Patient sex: M
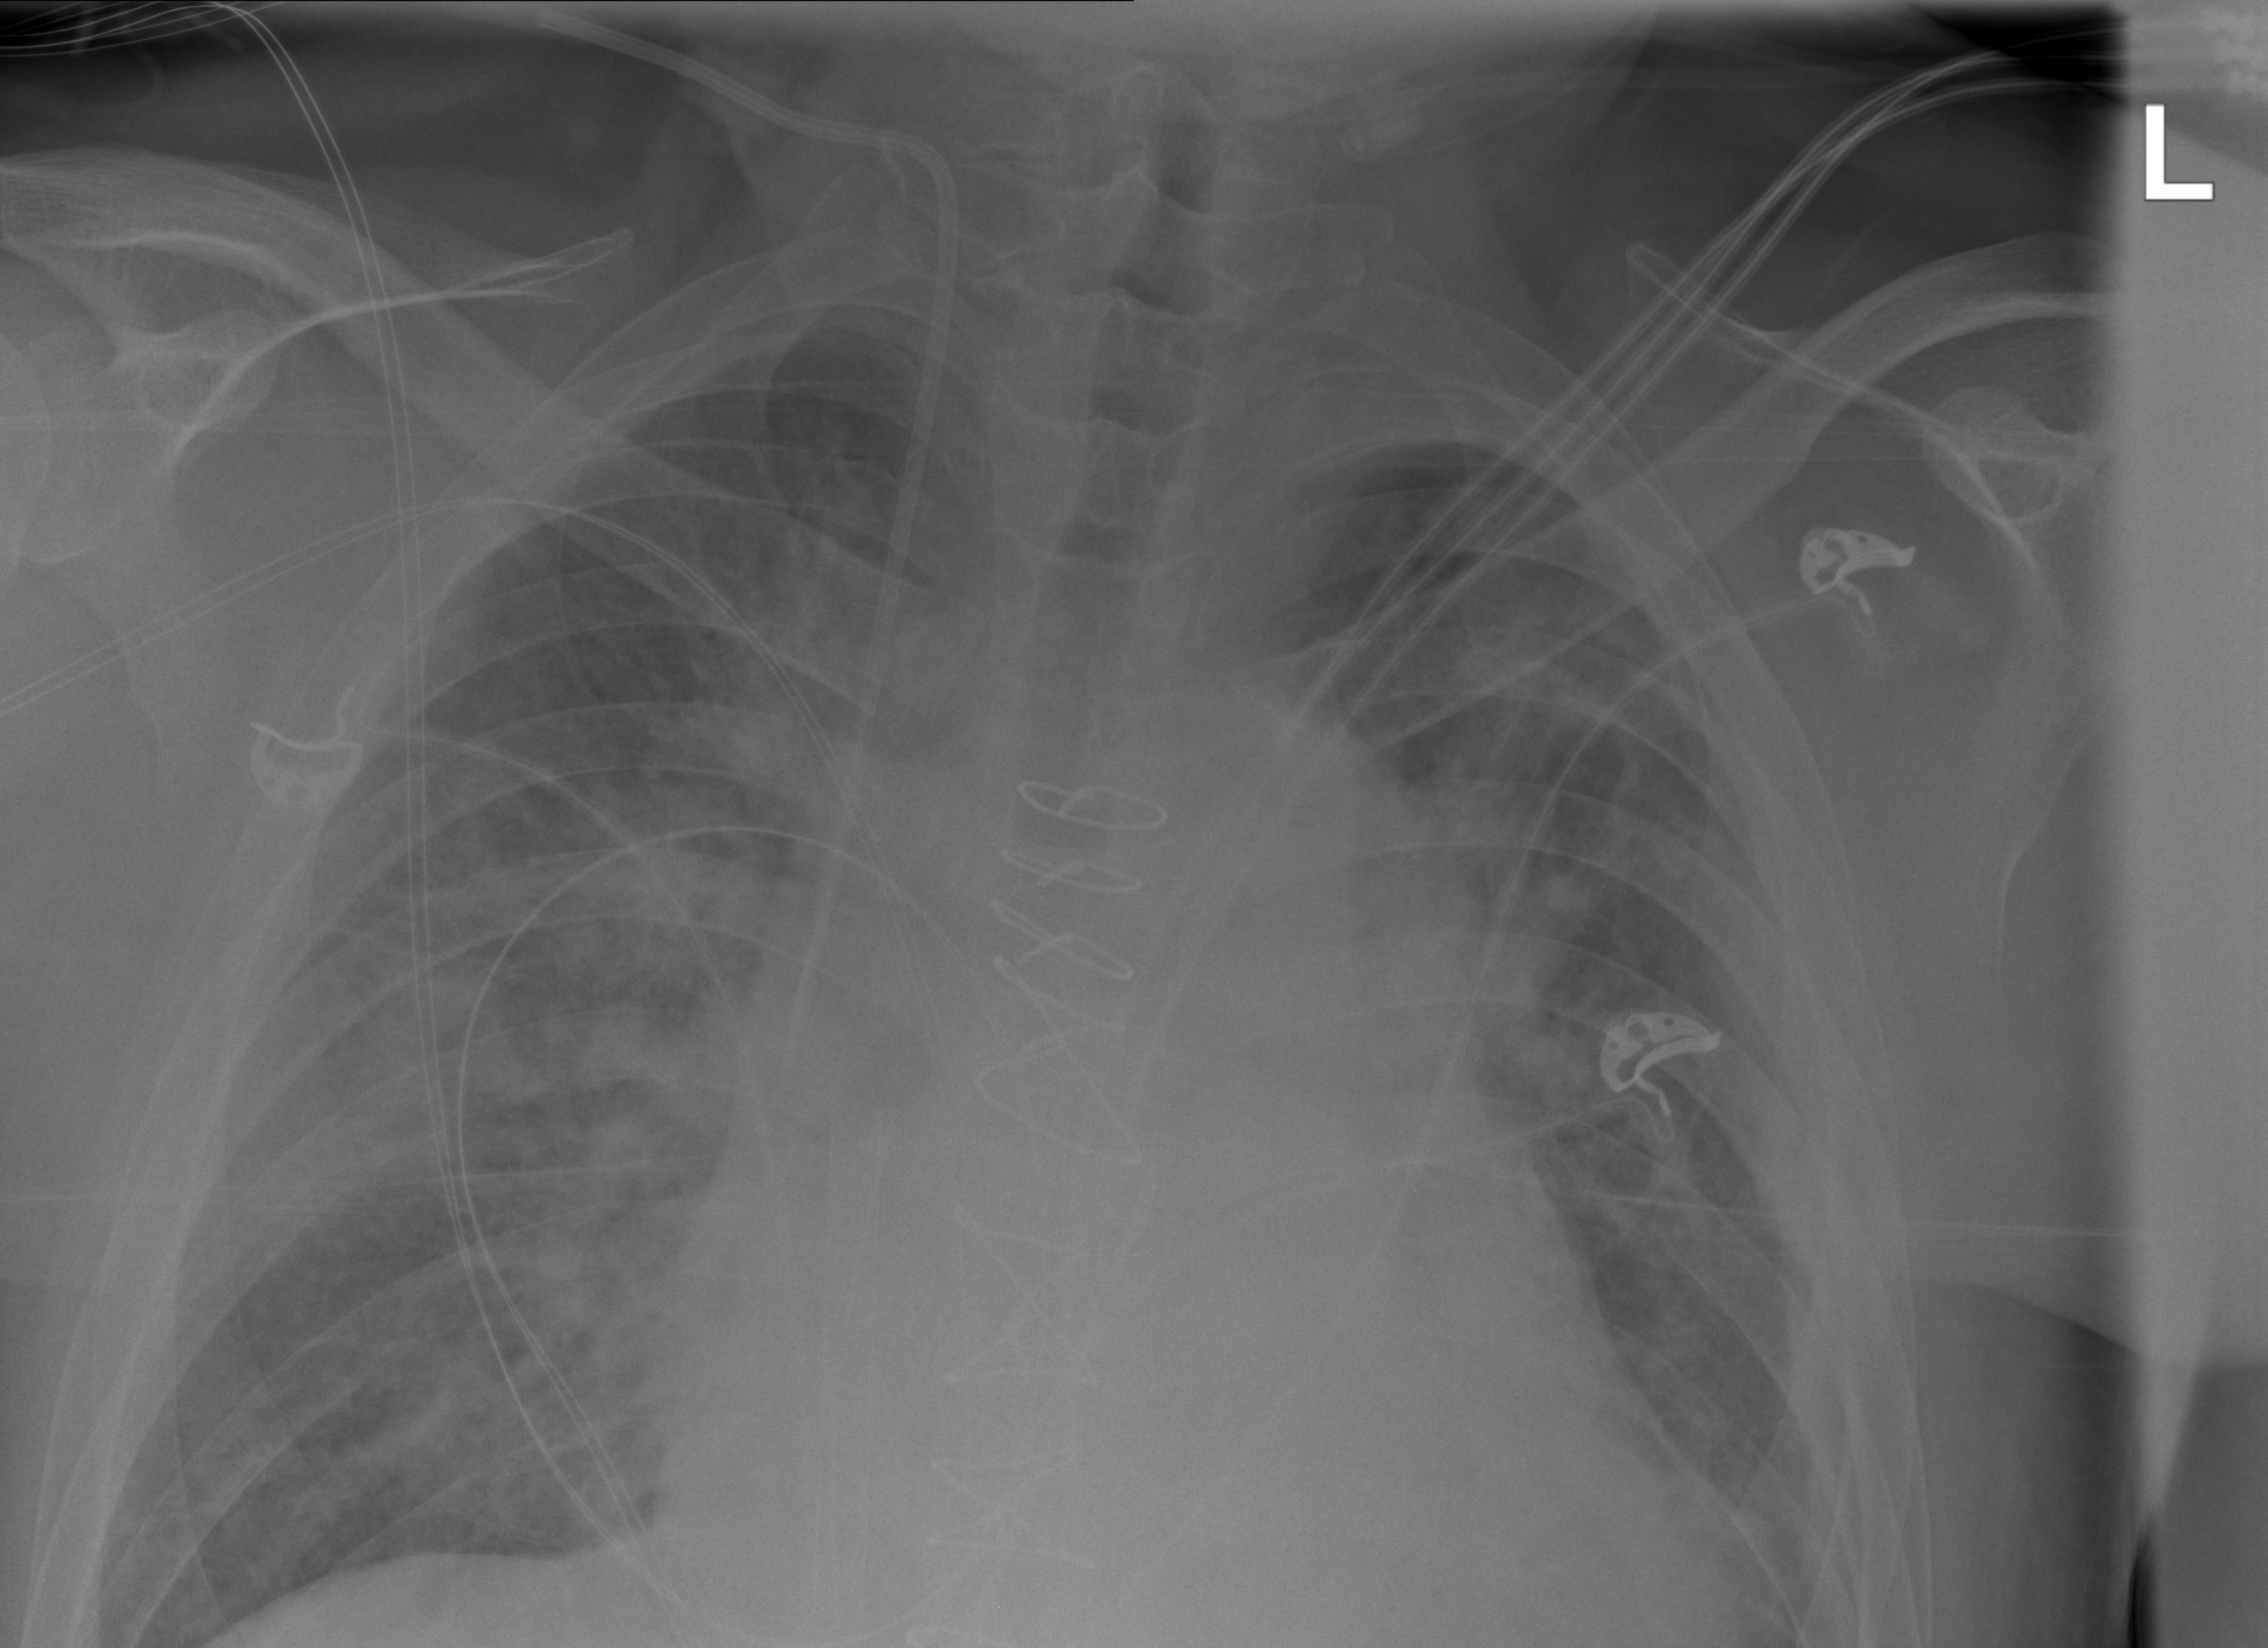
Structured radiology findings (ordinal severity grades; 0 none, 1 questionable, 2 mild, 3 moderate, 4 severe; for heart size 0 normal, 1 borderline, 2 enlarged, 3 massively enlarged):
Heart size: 2
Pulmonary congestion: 2
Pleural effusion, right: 0
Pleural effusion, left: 0
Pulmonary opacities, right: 3
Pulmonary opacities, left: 2
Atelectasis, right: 3
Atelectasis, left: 2